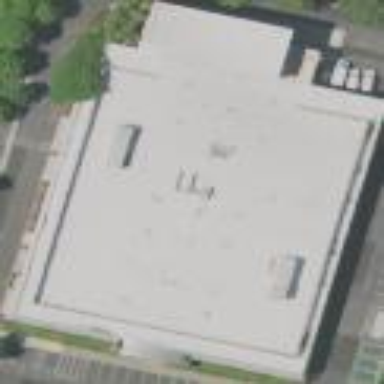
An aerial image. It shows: Office building.